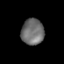
Tissue: prostate
Cell type: T cells
Senescence score: 0.345
Nuclear area (px): 581
Mean DAPI intensity: 109.12